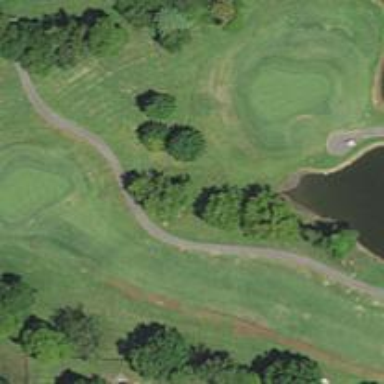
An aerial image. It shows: Water hazard in golf course. The hazard is natural water feature.